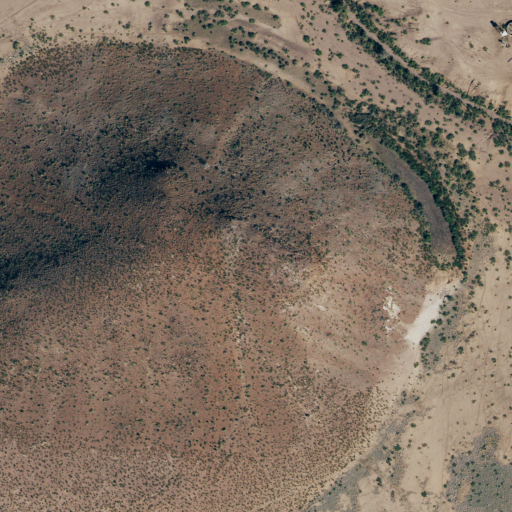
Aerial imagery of mountain in Texas named Red Hill containing shrub and grassland